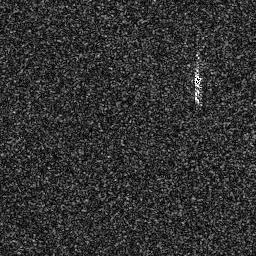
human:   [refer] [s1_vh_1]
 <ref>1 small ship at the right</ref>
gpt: <box>[[74, 27, 79, 41, 0]]</box>